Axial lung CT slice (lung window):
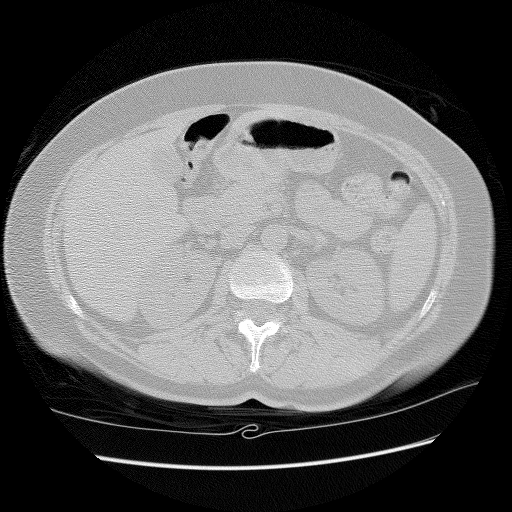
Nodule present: no